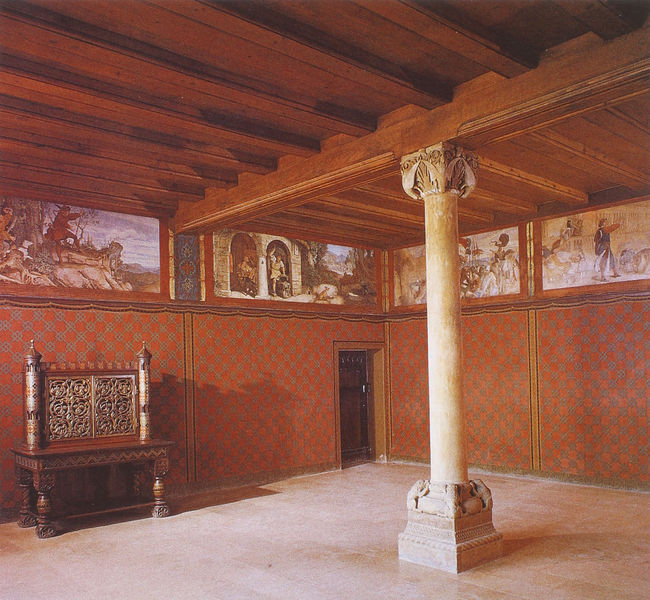
Titel: Wartburg
Standort: Eisenach (EU - D - Thüringen)
Schlagwörter: aquarell, grün, holz, säule, tür, zimmer, rot, schloss, sockel, innenraum, kamin, ruhe, schrank, wandmalerei, balken, burg, holzdecke, intarsien, schnitzerei, mittelalter, fresken, historismus, träger, gebälk, rittersaal